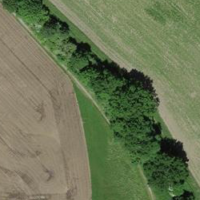
EUNIS habitat code: 25
Species observed at this site:
Medicago sativa